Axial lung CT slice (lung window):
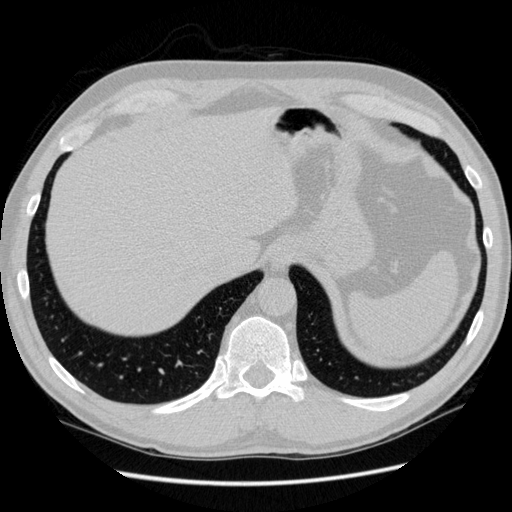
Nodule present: no